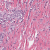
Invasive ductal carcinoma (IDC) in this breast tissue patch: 1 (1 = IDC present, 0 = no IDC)